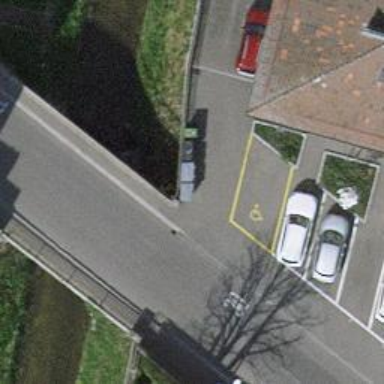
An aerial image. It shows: Asphalt sidewalk.